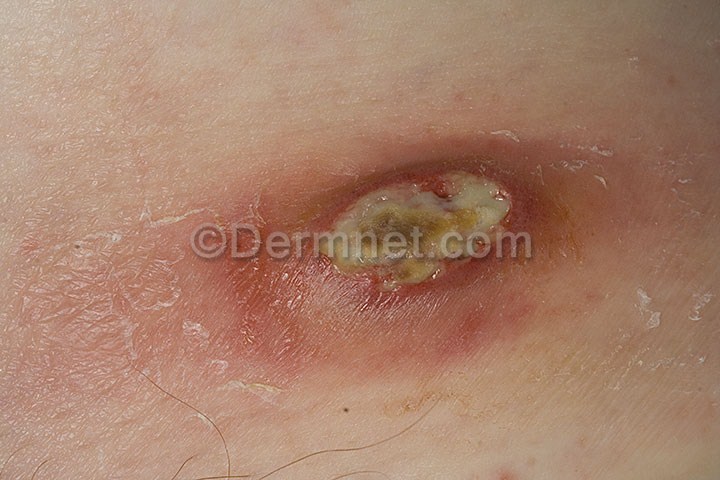
Disease: Cellulitis Impetigo and other Bacterial Infections